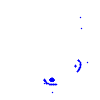
Particle: pion